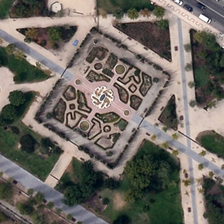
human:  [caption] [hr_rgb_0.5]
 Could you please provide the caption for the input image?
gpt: some green trees are around a square square .

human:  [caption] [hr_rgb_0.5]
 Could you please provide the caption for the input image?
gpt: some green trees are around a square square .

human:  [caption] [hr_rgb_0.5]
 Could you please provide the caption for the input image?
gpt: some green trees are around a square square .

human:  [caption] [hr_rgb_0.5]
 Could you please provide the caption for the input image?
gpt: some green trees are around a square square .

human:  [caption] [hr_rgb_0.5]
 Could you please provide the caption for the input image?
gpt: some green trees are around a square square .